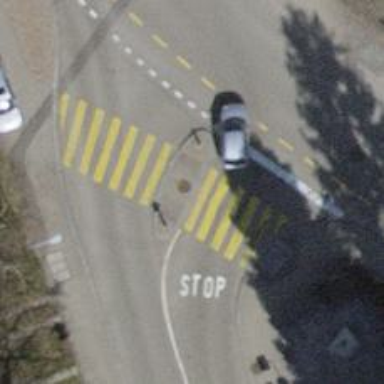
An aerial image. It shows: Uncontrolled crossing on the road.